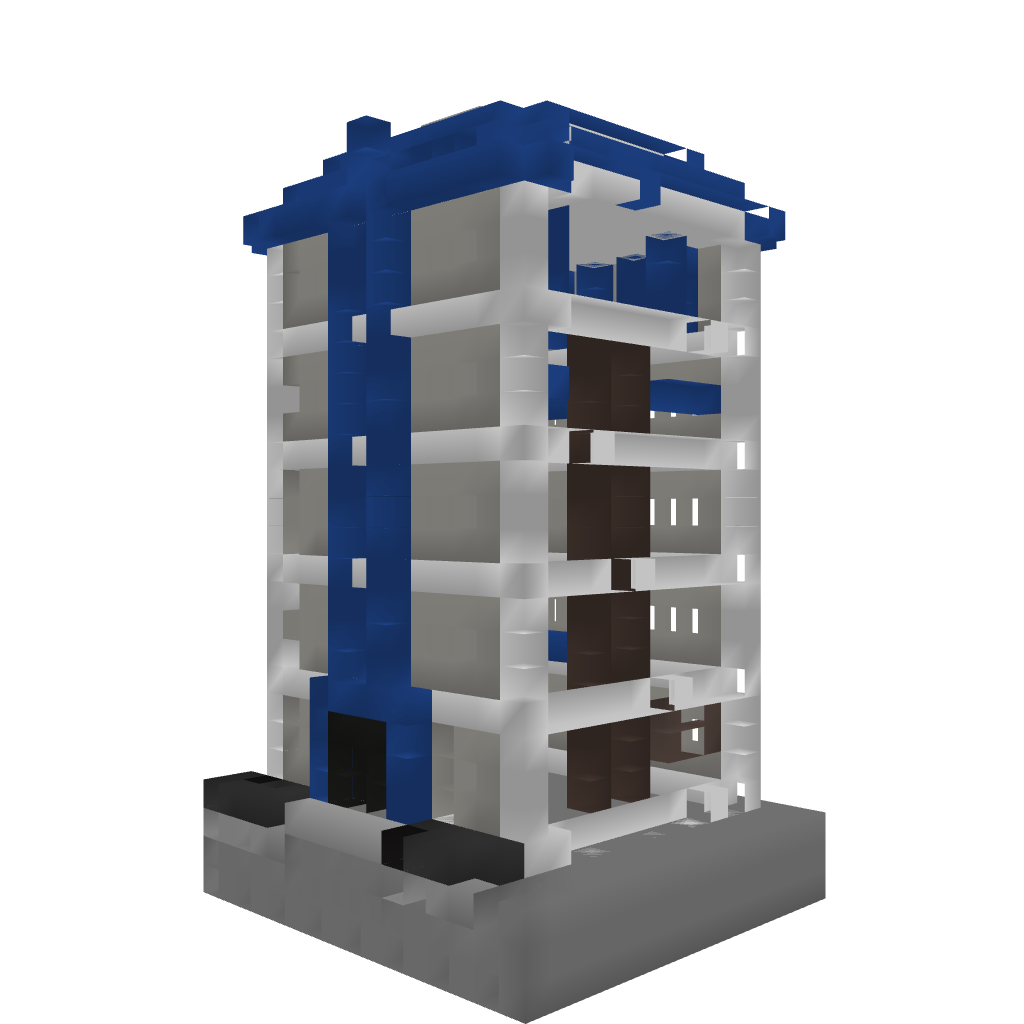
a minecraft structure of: Obi's Pokemart